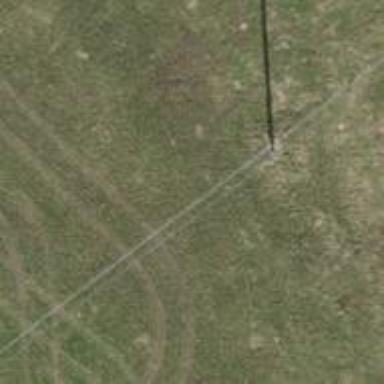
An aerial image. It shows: Power pole.